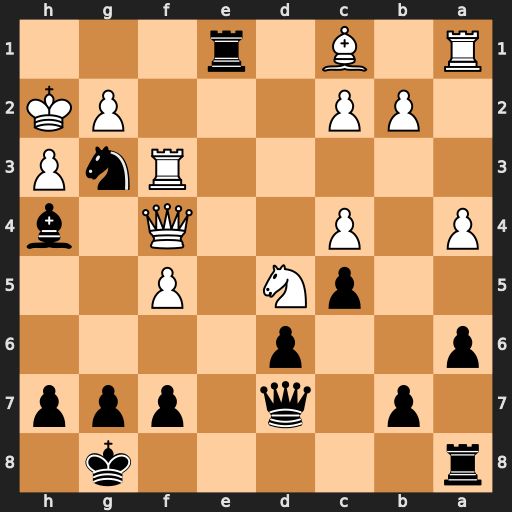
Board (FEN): r5k1/1p1q1ppp/p2p4/2pN1P2/P1P2Q1b/5RnP/1PP3PK/R1B1r3
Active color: b
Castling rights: -
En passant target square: -
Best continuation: Rh1#